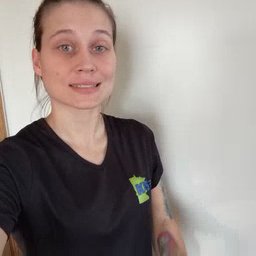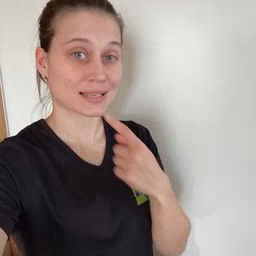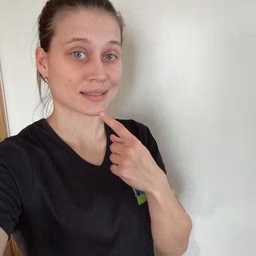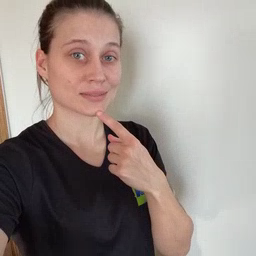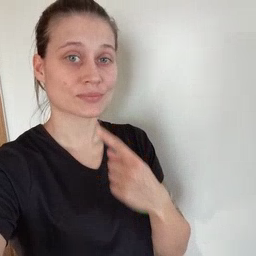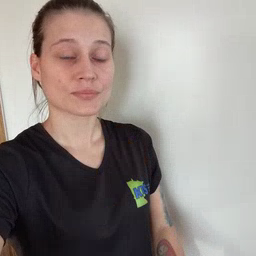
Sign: say